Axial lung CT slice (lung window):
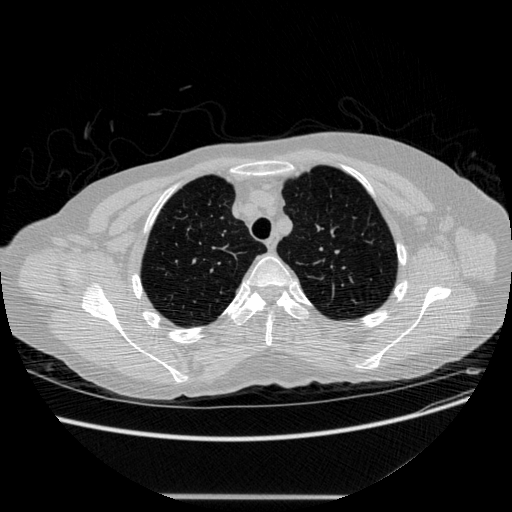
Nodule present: no